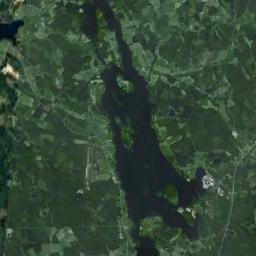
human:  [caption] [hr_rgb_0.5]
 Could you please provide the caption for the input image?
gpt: There are many trees around the lake .

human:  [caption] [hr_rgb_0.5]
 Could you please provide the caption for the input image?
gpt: The lake in the picture has a strange shape .

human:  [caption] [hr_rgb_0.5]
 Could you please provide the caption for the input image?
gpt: The lake with a winding bank lies in farmland and the water is dark blue .

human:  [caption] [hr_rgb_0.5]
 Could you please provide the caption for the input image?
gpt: An irregularly shaped blue lake divides the green earth into two parts .

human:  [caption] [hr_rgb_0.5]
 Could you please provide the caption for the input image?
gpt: Thera are many green farmlands and meadows around the lake .